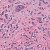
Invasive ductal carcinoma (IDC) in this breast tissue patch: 1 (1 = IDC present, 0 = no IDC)